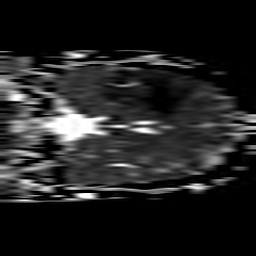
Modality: ADC
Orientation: coronal
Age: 41
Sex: female
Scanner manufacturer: philips
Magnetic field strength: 3 T
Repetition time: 3.082 s
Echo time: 0.076 s